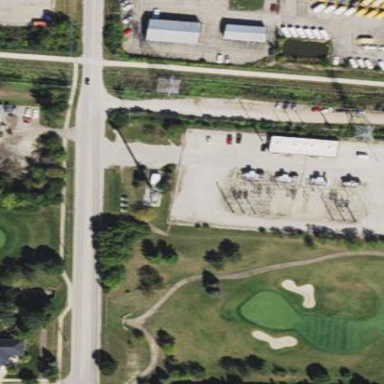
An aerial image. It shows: Transmission level substation.